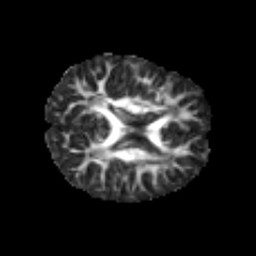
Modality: FA
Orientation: axial
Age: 6
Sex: male
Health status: healthy